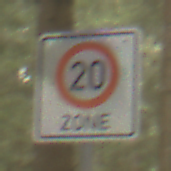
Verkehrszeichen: BeginnZone20
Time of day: MorningAfternoon
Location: Outdoor (Nature)
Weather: Overcast
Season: Winter
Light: Natural